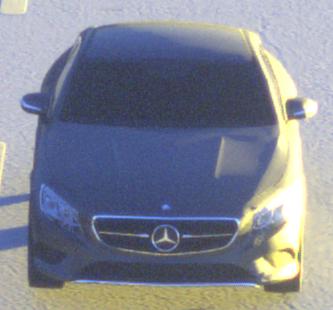
Make: Mercedes-Benz
Model: S 400 Coupé
Detailed model: S-Class (217) Coupé
Model produced from: 2015/10
Model produced until: 2017/09
Doors: 2
Color: gray
Road condition: dry road
Daytime: sunrise or sunset
Contrast: high contrast